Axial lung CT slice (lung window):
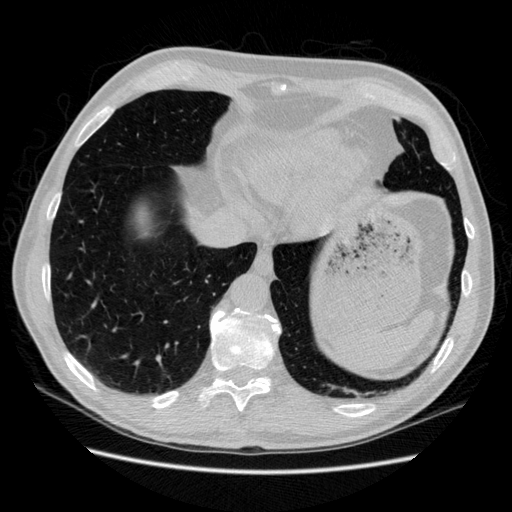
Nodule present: no